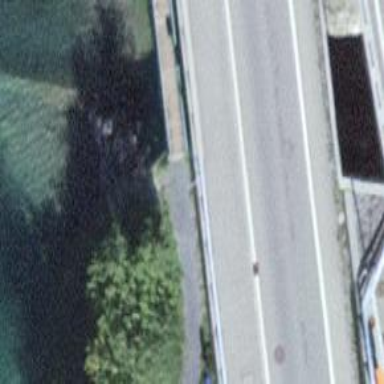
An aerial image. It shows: Bridge over cycleway.